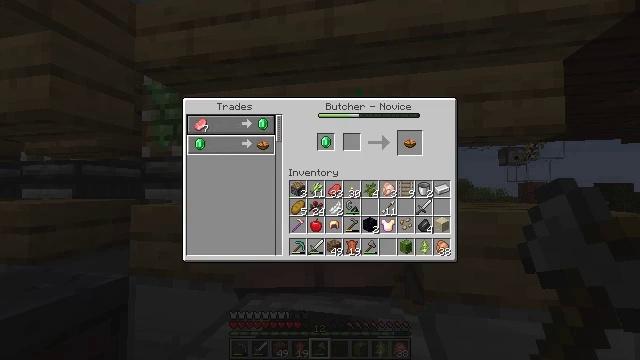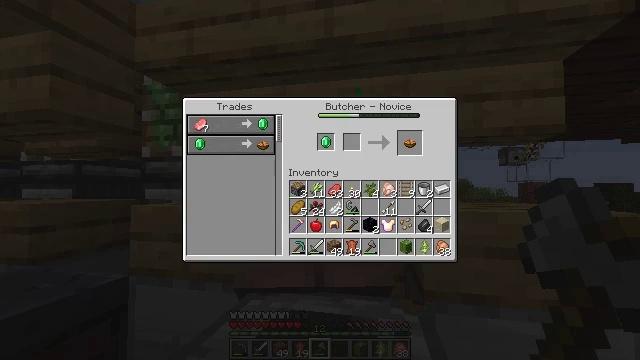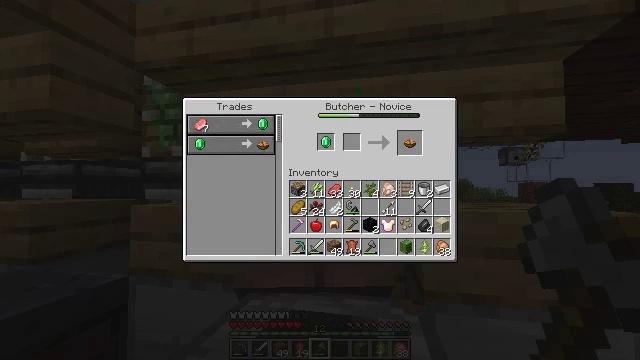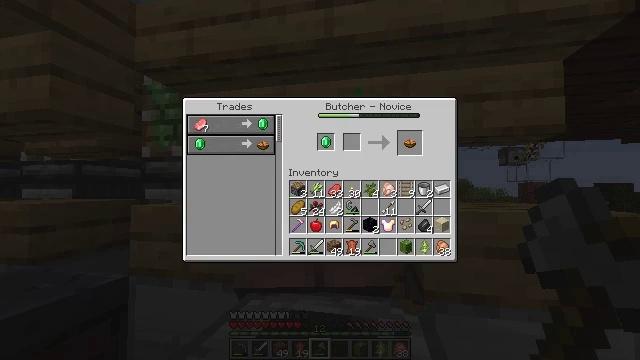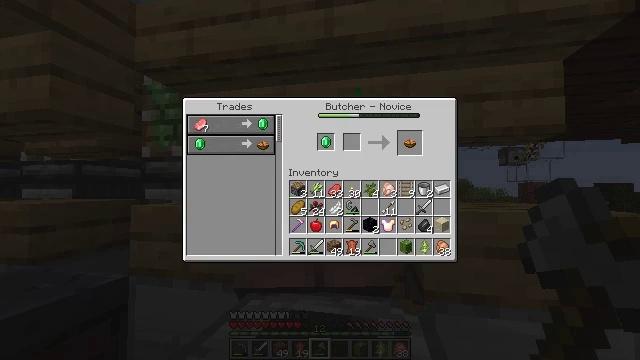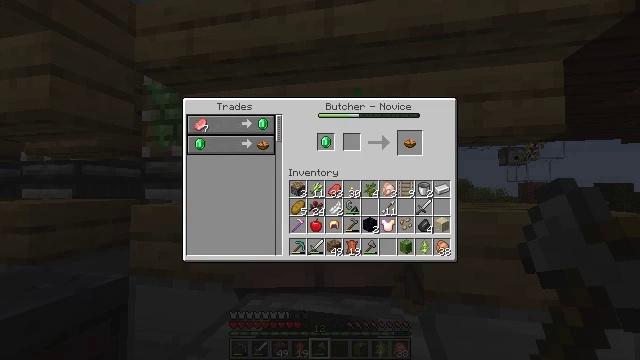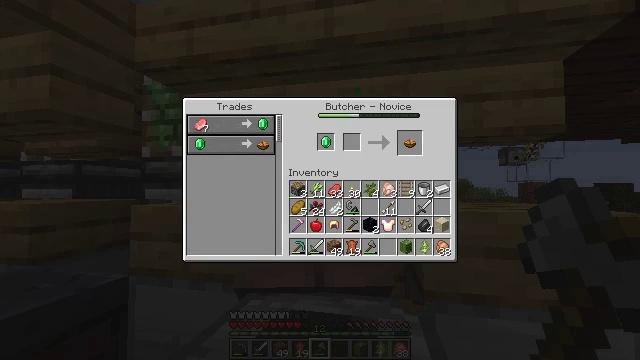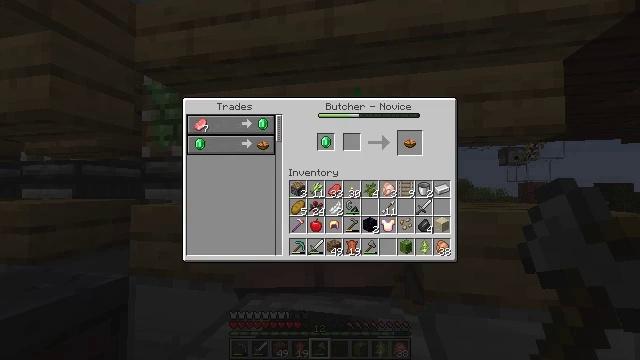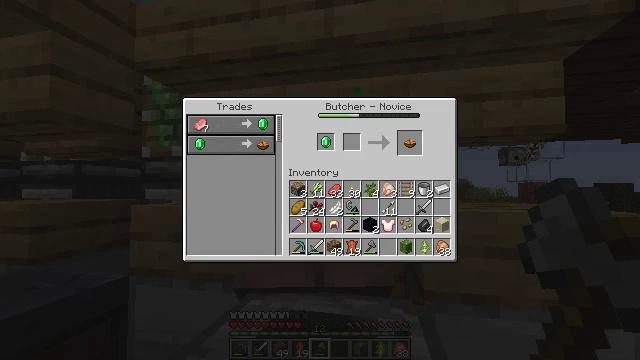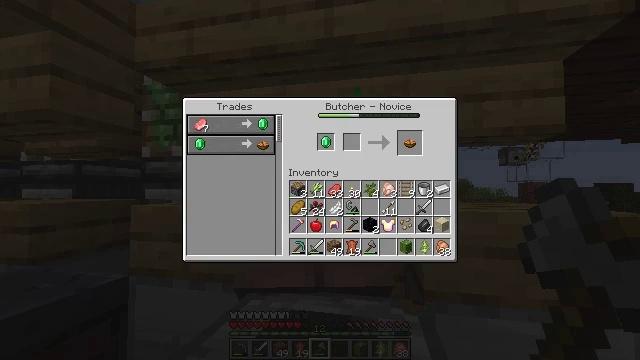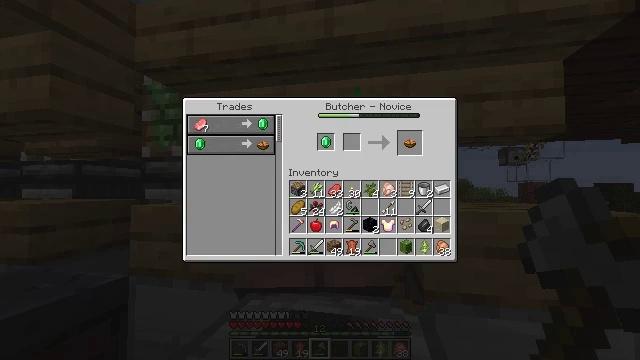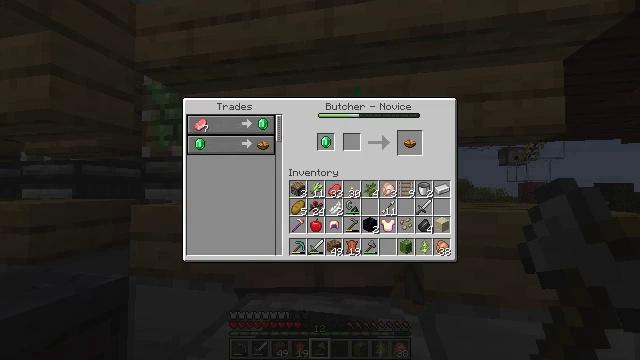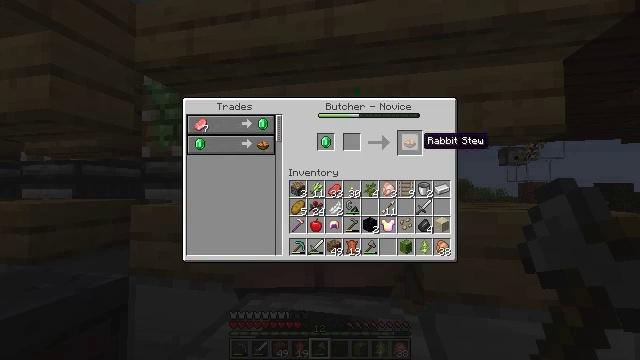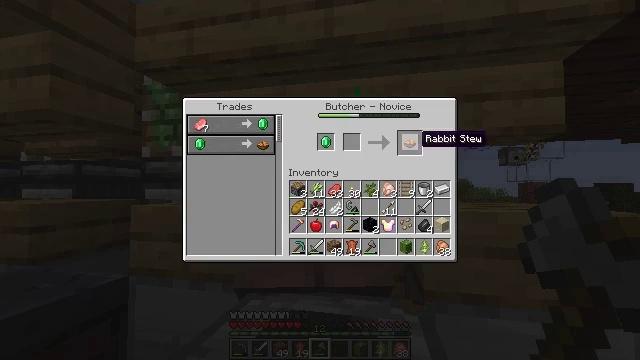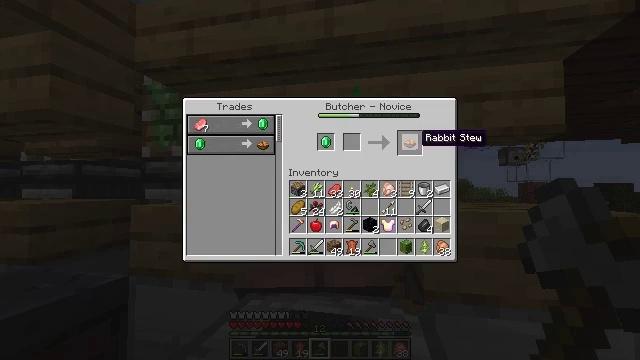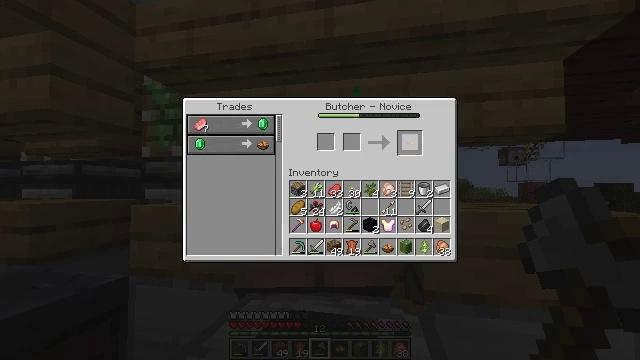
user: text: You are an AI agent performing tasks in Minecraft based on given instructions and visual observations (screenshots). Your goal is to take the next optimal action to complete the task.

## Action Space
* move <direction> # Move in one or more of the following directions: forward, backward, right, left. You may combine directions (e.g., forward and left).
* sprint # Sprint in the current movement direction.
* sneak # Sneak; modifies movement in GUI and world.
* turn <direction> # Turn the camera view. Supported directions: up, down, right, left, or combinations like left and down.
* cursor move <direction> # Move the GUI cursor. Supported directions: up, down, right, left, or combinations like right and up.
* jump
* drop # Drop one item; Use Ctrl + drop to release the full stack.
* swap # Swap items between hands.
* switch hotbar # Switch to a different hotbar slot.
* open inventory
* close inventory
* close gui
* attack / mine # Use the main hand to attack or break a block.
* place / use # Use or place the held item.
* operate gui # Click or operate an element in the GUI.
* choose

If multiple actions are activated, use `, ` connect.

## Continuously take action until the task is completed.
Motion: motion action
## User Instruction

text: Put the ingredients together and craft a rabbit stew.
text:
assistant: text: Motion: turn right and down
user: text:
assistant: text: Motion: turn right and down
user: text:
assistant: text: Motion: turn right
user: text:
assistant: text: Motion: turn right
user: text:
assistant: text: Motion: no_op
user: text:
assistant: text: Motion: no_op
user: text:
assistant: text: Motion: no_op
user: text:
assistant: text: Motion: sneak
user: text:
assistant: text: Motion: sneak
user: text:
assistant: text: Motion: sneak
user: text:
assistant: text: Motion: sneak
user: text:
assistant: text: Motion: sneak
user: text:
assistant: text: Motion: sneak
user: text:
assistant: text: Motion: sneak
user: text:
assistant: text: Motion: sneak, attack / mine
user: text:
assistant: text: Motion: sneak, attack / mine
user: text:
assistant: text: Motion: sneak, attack / mine
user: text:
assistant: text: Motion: sneak
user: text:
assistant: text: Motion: sneak
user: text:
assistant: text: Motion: sneak